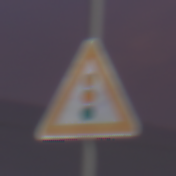
Verkehrszeichen: Lichtzeichenanlage
Umgebung: Outdoor, Urban
Tageszeit: SunriseSunset
Wetter: PartlyCloudy
Licht: Artificial
Jahreszeit: NotSpecified
Kontrast: HighContrast